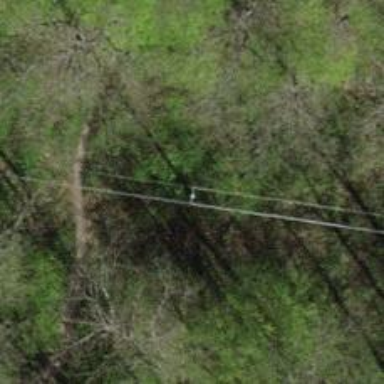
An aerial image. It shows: Power pole.